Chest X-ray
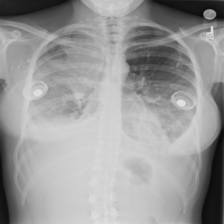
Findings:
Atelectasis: negative
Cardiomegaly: negative
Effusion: negative
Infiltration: negative
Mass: negative
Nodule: negative
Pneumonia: negative
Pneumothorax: negative
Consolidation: negative
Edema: negative
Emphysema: negative
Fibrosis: negative
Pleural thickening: negative
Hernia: negative